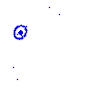
Particle: proton